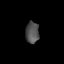
Tissue: lung
Cell type: Myeloid cells
Senescence score: 0.2354
Nuclear area (px): 279
Mean DAPI intensity: 81.857